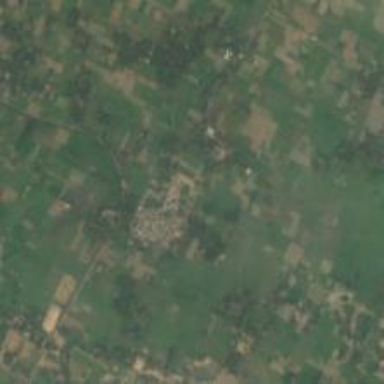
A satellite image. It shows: Village.